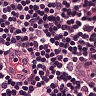
Metastatic tissue present: no